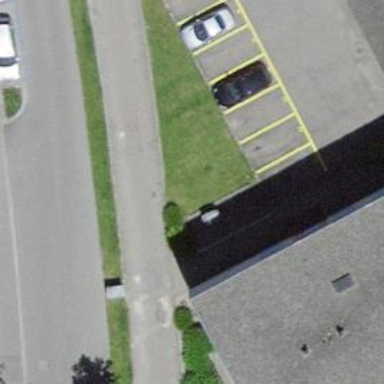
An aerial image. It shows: Bicycle parking area.